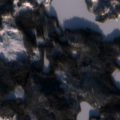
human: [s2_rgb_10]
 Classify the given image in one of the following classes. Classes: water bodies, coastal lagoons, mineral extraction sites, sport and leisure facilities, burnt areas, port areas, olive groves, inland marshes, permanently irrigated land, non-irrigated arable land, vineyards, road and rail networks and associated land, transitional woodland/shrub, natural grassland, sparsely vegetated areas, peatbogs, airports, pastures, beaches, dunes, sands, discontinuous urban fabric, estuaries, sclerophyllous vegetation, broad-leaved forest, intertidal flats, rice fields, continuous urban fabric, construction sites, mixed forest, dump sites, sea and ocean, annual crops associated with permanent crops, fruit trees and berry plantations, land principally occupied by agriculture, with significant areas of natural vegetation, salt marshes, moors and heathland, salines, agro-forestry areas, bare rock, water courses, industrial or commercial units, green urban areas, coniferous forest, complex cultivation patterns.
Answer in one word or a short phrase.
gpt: coniferous forest, transitional woodland/shrub, water bodies